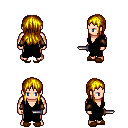
a pixel art fantasy rpg character, male body template, human, light skin, black robe, red pants, blonde unkempt hairstyle, leather bracers, brown slippers, dagger, four views (front, back, left, right), 2x2 character sprite sheet, small pixel art, hard edges, no anti-aliasing